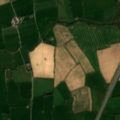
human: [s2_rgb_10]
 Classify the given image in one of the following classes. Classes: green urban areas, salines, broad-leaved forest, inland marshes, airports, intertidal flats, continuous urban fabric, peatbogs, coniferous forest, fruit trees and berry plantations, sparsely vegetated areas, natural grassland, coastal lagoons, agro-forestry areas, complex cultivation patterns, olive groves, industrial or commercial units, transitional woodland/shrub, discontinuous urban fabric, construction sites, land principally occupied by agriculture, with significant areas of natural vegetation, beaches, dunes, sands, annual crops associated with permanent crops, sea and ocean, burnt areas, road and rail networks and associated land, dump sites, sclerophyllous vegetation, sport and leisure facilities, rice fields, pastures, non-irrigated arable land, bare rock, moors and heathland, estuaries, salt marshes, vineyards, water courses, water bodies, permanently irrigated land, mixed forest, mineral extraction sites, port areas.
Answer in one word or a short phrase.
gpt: non-irrigated arable land, pastures